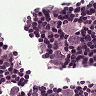
Metastatic tissue present: yes